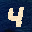
Label: 4